Question: How I can change title shown on the picture to "No. ". Thanks.

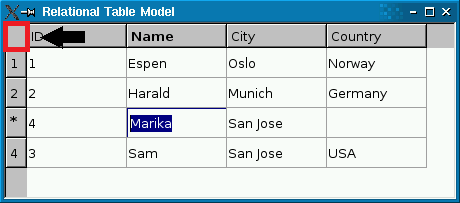
Answer: That widget is an object of the 'QTableCornerButton' class that inherits from 'QAbstractButton' but it is a class that is part of the private Qt API that does not use text, so you can not use 'setText()' of 'QAbstractButton', so the other option is establish a 'QLabel' with a layout above:
'''
#include <QtWidgets>
int main(int argc, char *argv[])
{
QApplication a(argc, argv);
QTableView w;
QStandardItemModel model(10, 10);
w.setModel(&model);
QAbstractButton *button = w.findChild<QAbstractButton *>();
if(button){
QVBoxLayout *lay = new QVBoxLayout(button);
lay->setContentsMargins(0, 0, 0, 0);
QLabel *label = new QLabel("No. ");
label->setContentsMargins(0, 0, 0, 0);
lay->addWidget(label);
}
w.show();
return a.exec();
}
'''
<URL>